Interaction volume radius: 10 \u00c5
Interaction volume height: 15 \u00c5
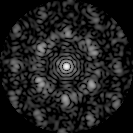
Disorder parameter: 0.5852